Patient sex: M
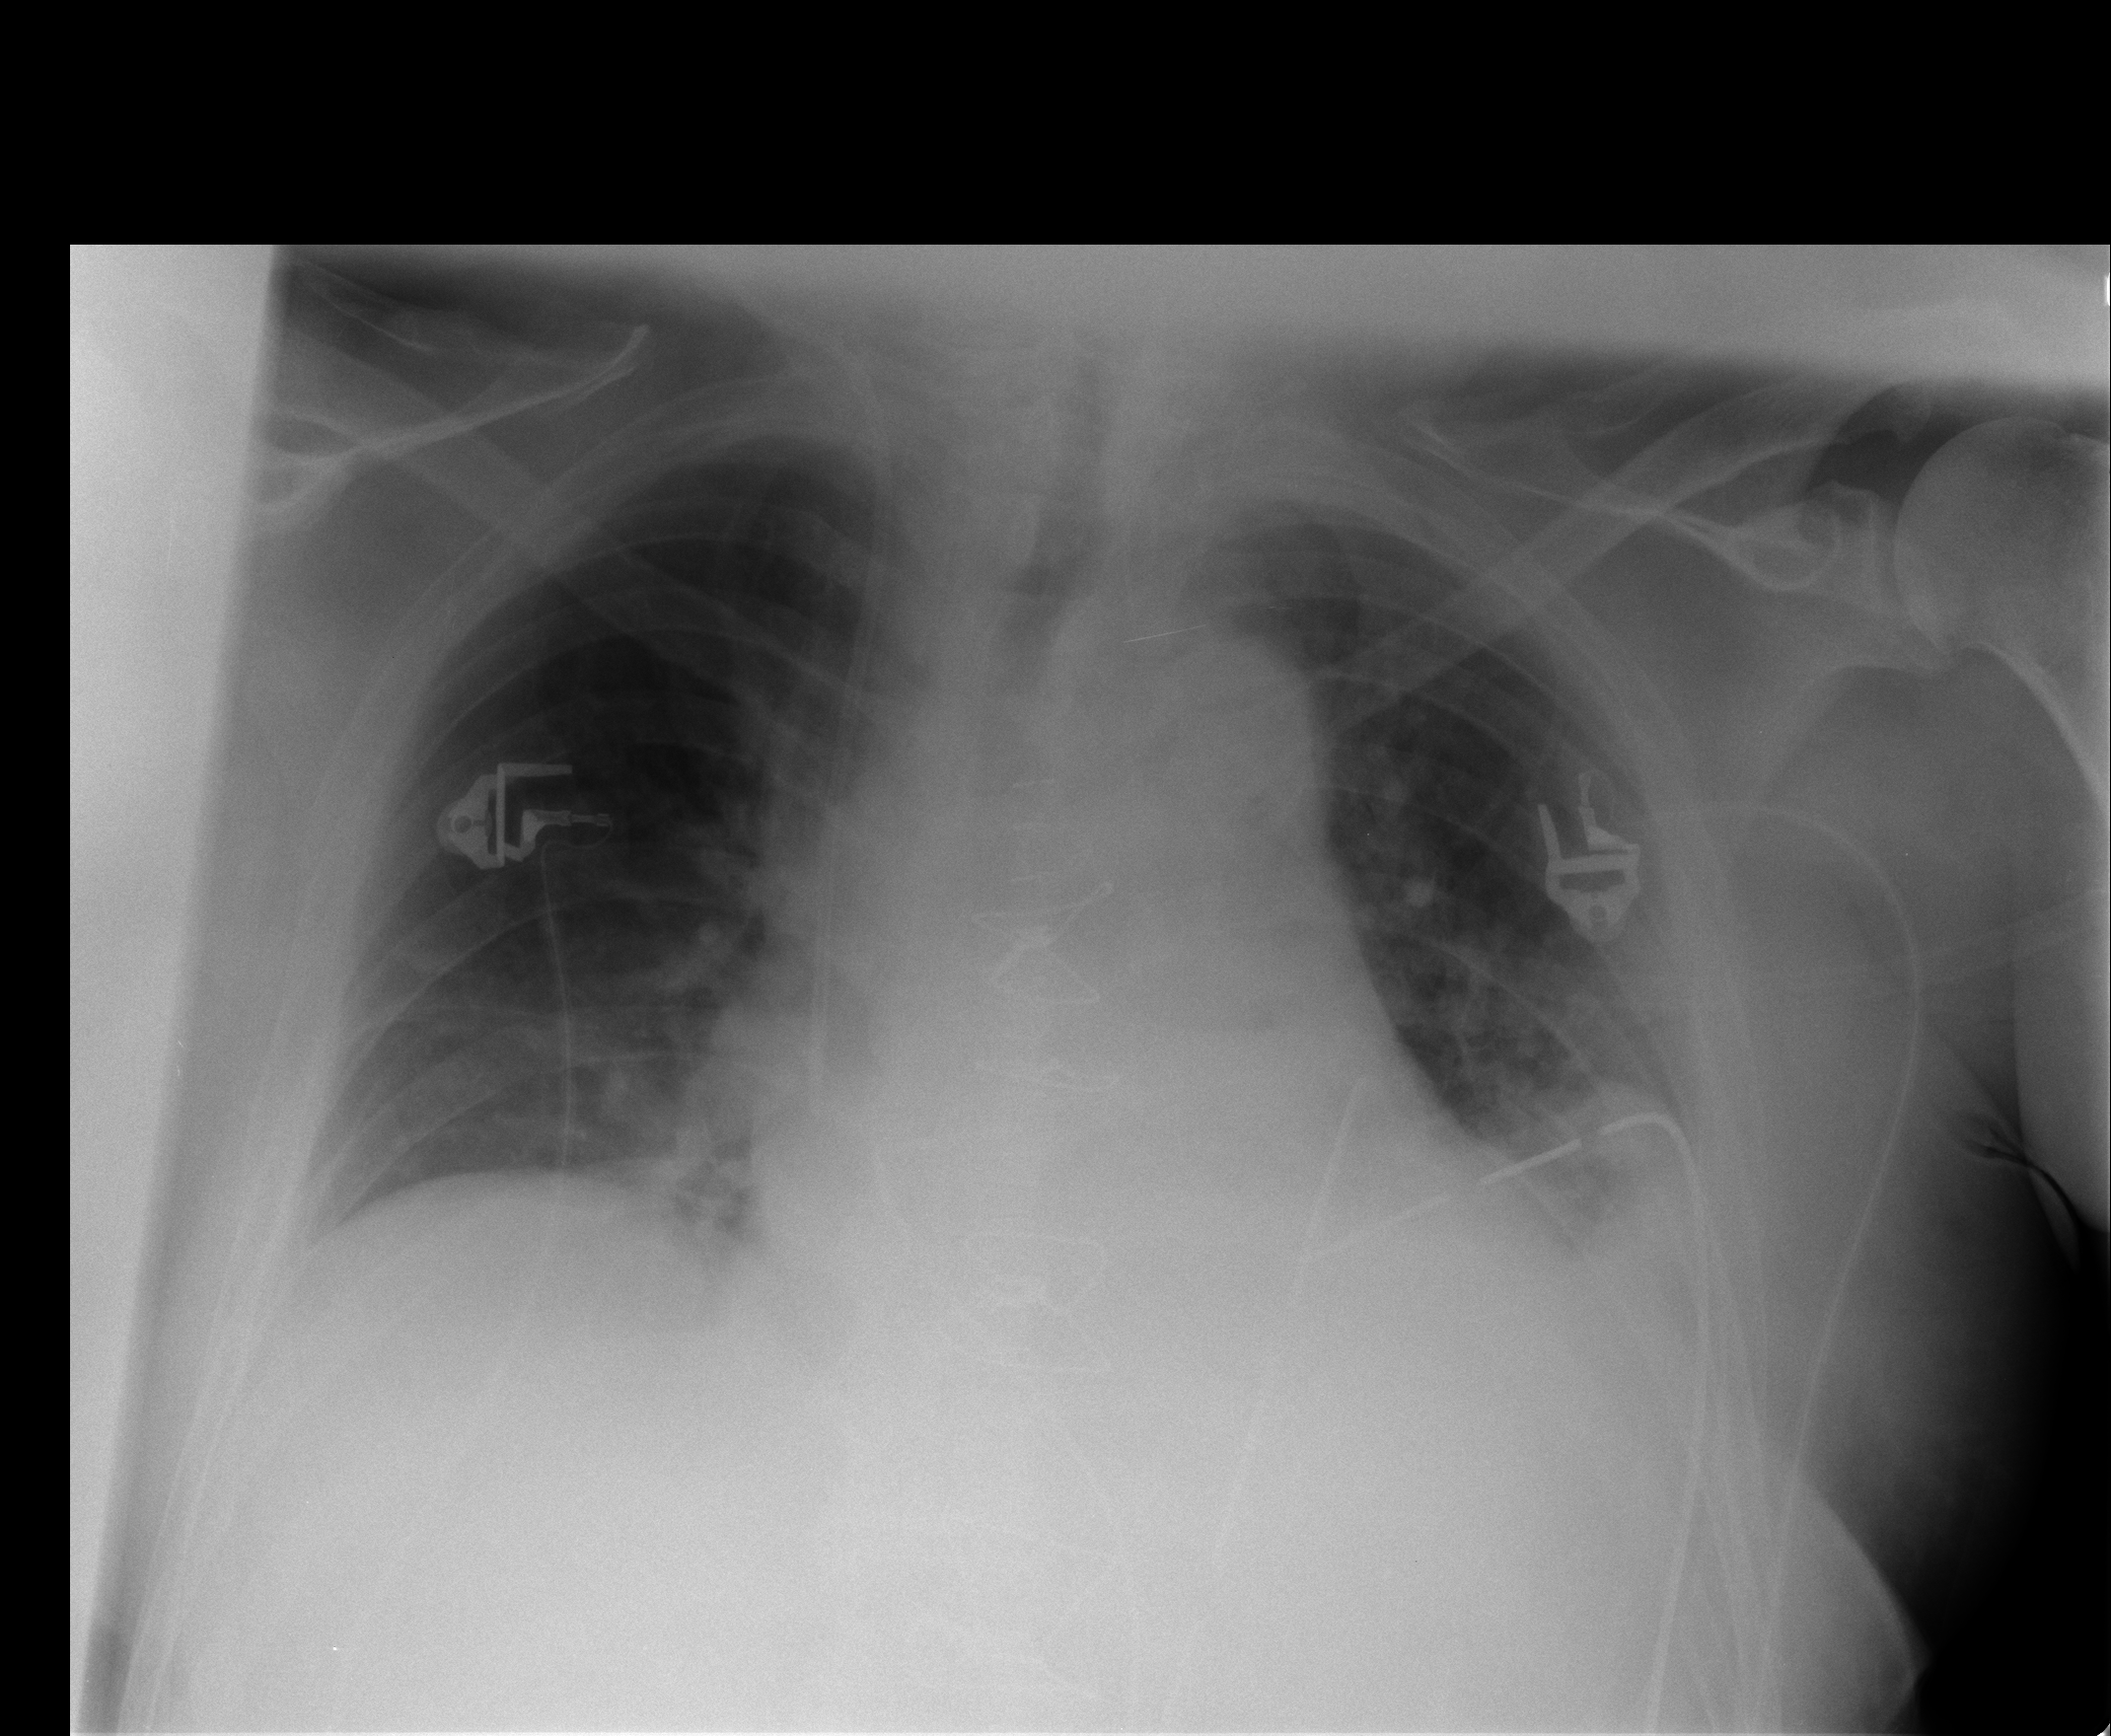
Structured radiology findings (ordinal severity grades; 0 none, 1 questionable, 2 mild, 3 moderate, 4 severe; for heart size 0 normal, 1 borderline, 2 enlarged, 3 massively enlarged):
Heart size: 2
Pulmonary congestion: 0
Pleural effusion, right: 0
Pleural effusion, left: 2
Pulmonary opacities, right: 0
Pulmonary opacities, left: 0
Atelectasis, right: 0
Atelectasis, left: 0